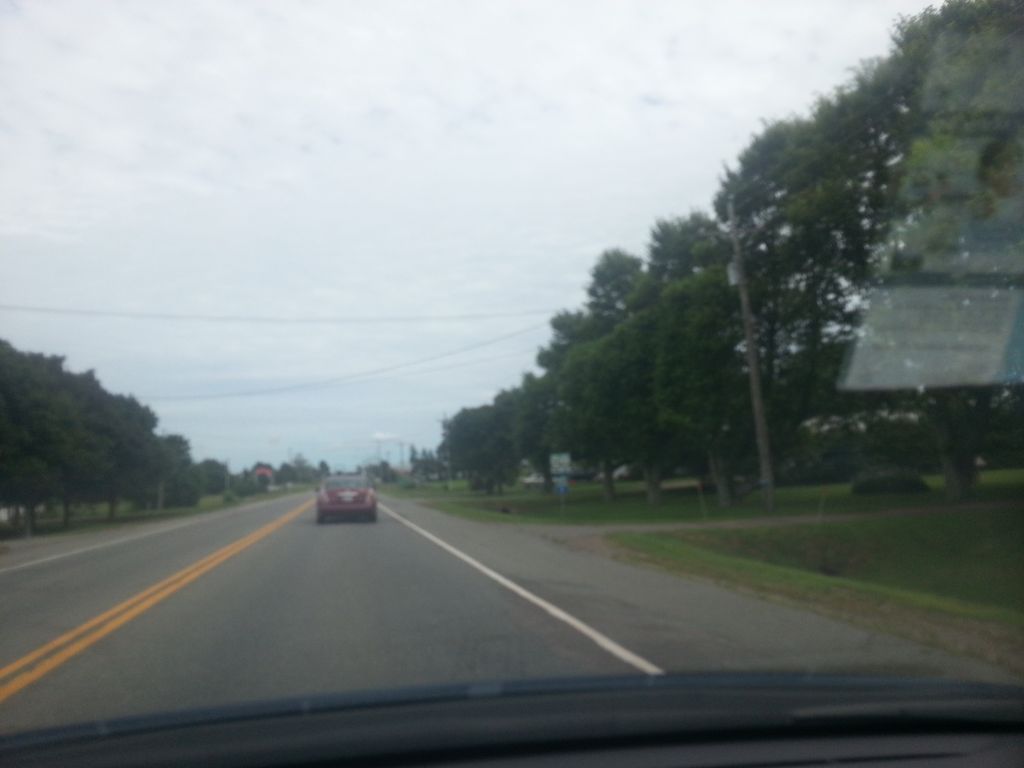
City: charlottetown